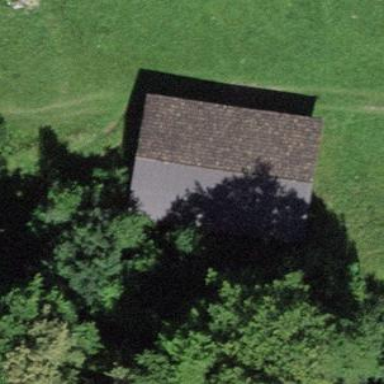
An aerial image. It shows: Shed.